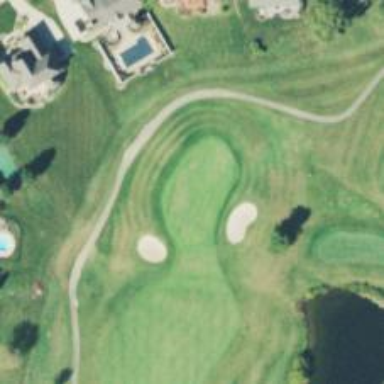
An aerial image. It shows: Golf hole.